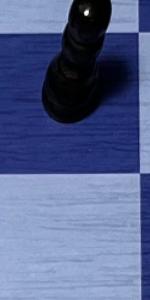
Label: Empty